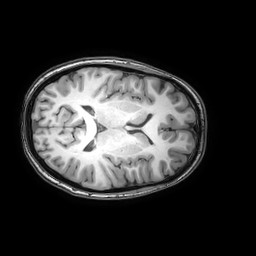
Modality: T1w
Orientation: axial
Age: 21
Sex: female
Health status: healthy
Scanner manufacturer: philips
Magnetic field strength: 3 T
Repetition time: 0.0079 s
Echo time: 0.0035 s